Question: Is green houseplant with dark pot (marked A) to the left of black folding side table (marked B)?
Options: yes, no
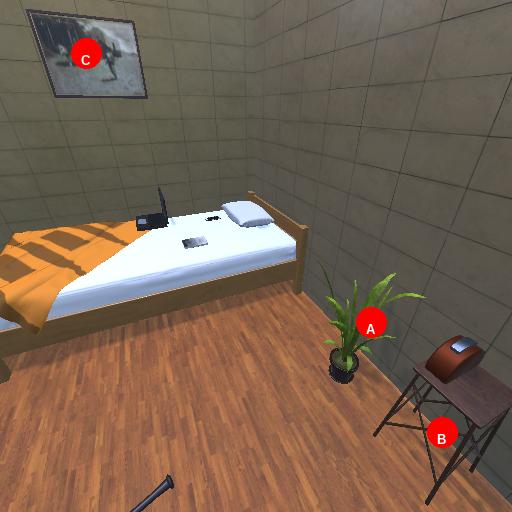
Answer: yes